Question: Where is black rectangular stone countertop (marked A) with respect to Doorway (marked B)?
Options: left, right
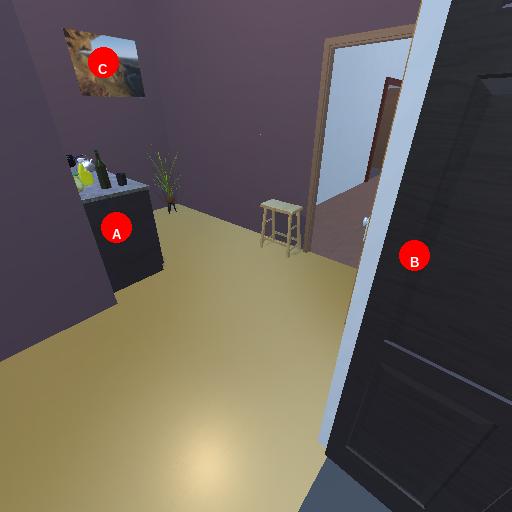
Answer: left